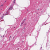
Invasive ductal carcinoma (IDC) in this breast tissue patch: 0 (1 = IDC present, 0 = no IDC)